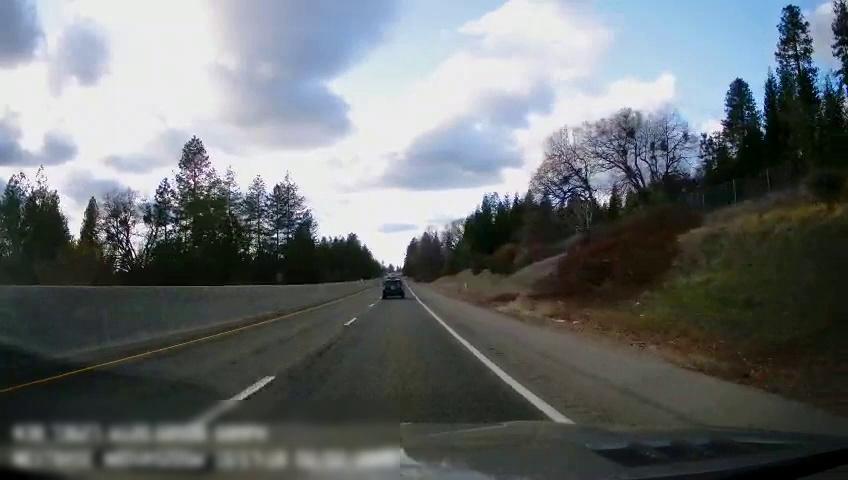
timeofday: Day
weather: Cloudy
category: Drivable Space
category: Vehicles | SUV
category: Lanes | Alternate Lane
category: Lanes | Current Lane
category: Lanes | Current Lane